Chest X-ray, PA view. Patient: 55 years old, sex M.
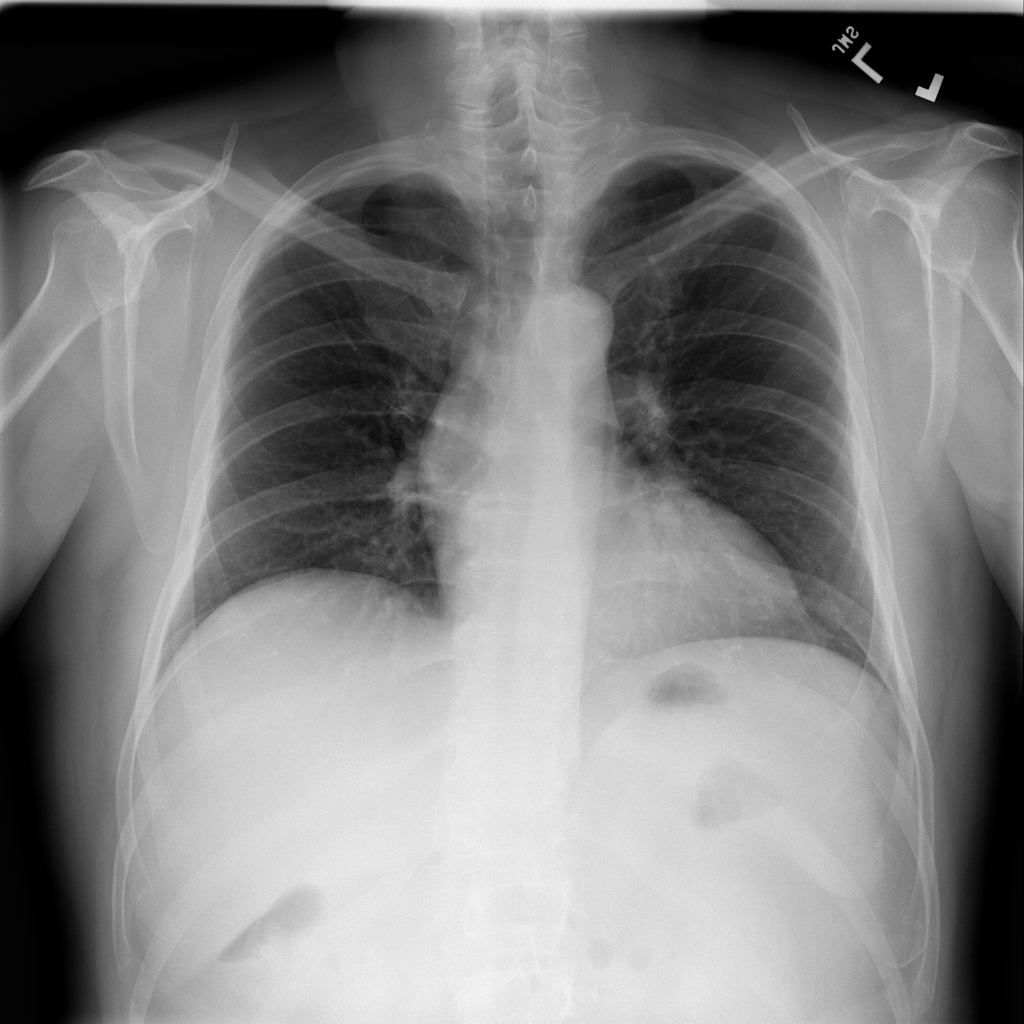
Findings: No Finding